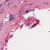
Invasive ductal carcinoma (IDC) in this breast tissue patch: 1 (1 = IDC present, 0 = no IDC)